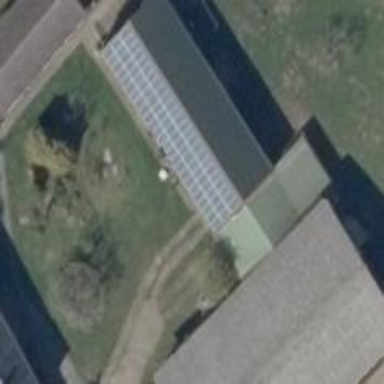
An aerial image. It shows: Small solar photovoltaic panel generator is producing electricity.